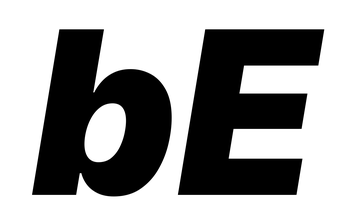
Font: Inter-Italic_Black_Italic